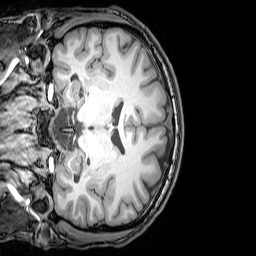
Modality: T1w
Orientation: coronal
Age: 21
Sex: male
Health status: healthy
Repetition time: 0.081 s
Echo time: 0.037 s